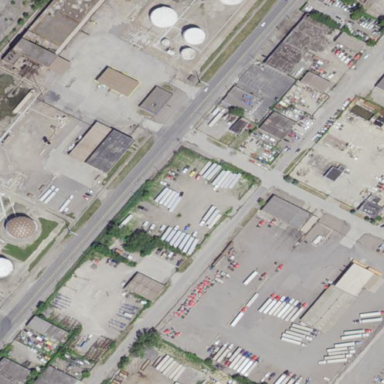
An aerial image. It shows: Industrial area used for transport purposes.